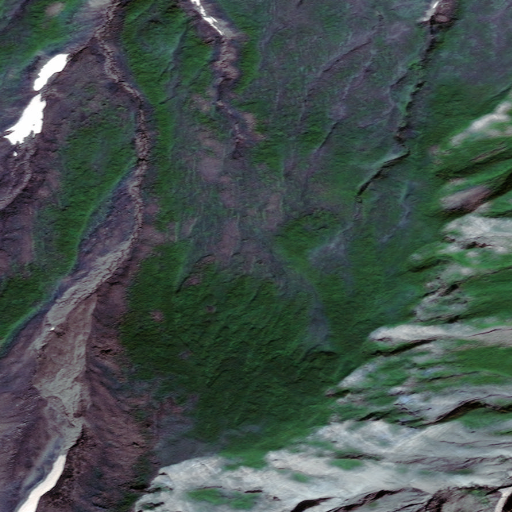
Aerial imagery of mountain in Alaska named Franklin Hill containing only unknown